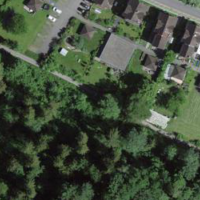
EUNIS habitat code: 44
Species observed at this site:
Urtica dioica
Calamagrostis epigejos